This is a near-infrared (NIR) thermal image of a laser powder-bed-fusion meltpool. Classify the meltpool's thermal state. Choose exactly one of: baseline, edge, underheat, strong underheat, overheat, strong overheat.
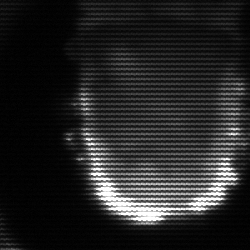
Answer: baseline